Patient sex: M
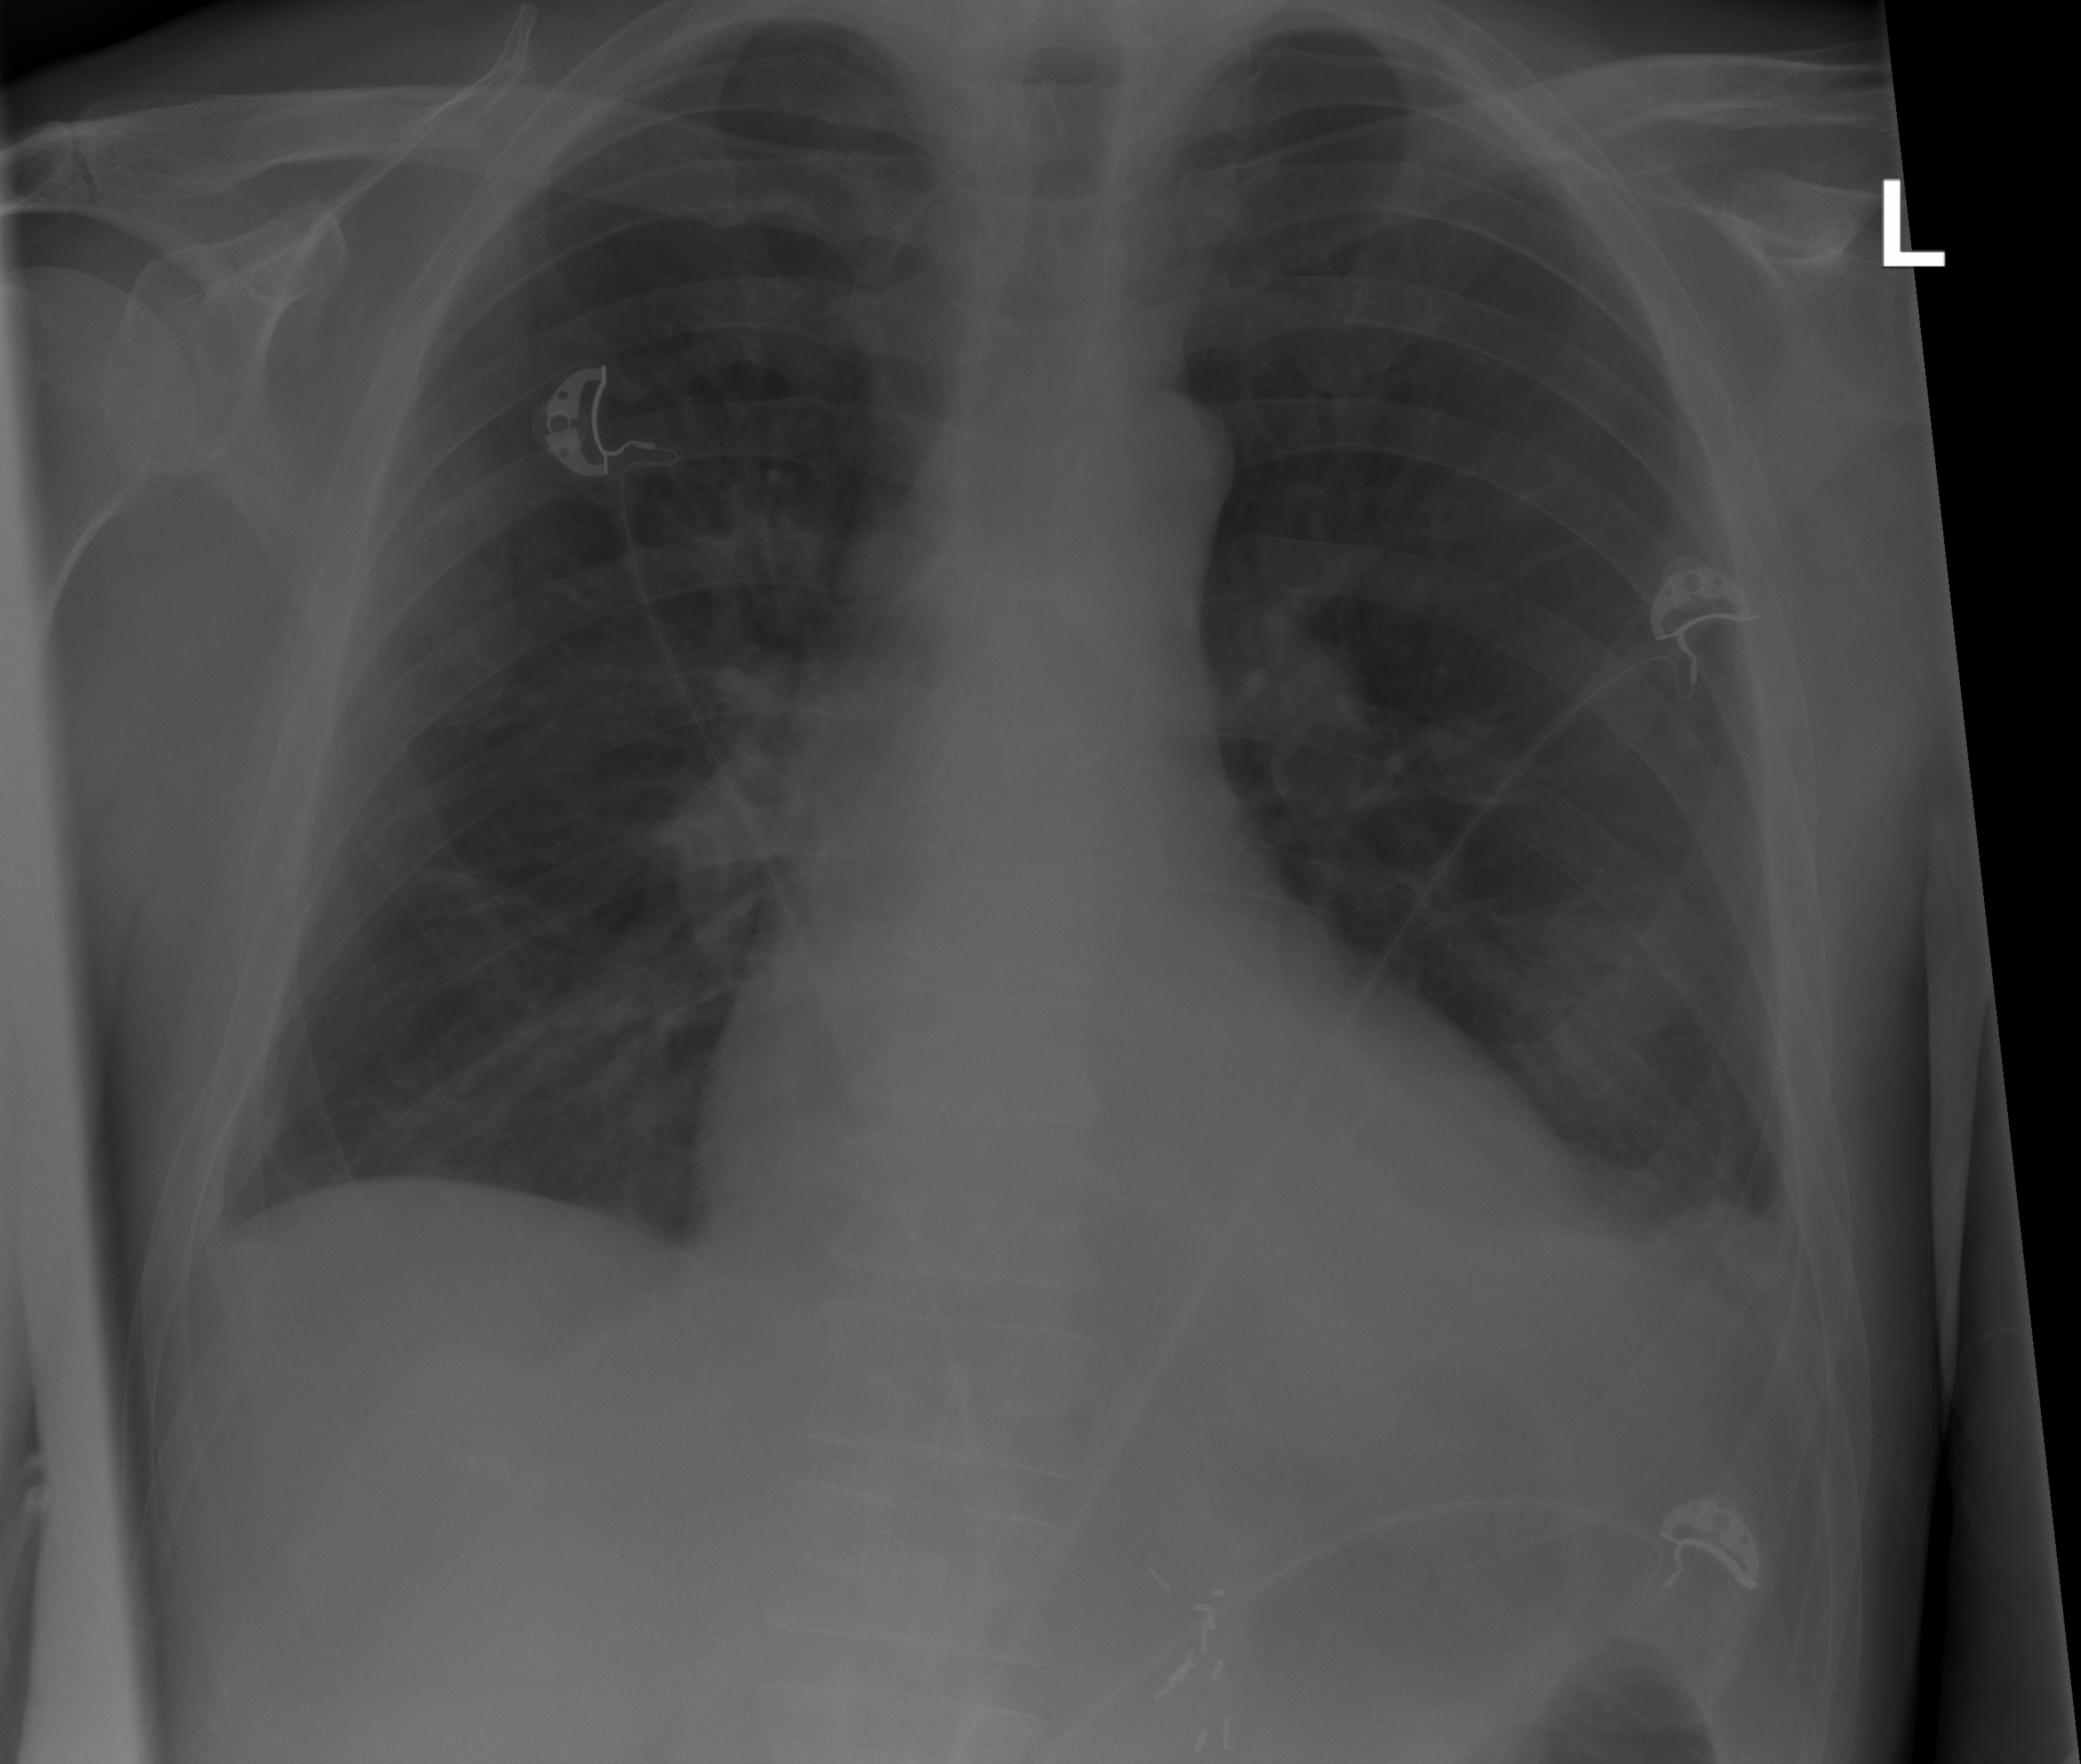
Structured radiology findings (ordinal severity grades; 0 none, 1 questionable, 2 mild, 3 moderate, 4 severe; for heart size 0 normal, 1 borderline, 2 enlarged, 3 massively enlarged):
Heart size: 2
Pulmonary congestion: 0
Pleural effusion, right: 2
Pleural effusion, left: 2
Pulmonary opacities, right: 0
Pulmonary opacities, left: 0
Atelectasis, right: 0
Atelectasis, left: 2